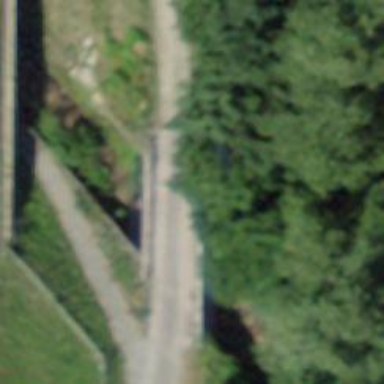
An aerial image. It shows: Tunnel passing through ditch.